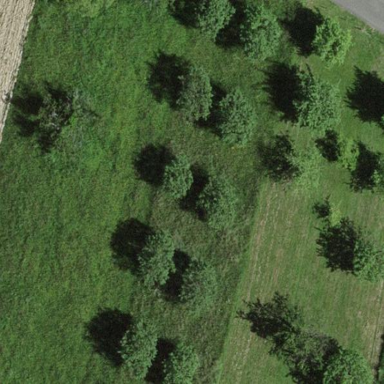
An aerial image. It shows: Orchard.